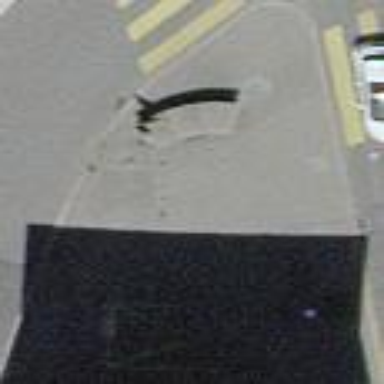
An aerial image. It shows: Pedestrian path with asphalt surface.